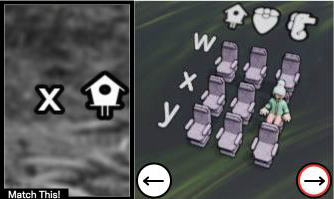
Task: seats
Answer: no